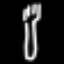
Label: fork